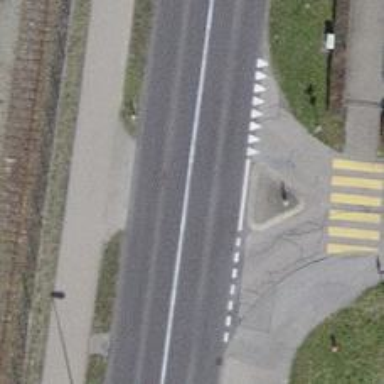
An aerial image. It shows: Cycleway.